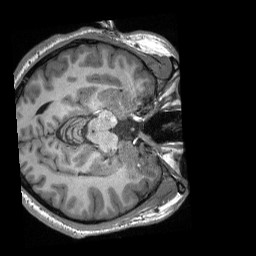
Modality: T1w
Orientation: axial
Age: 18
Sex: male
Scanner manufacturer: siemens
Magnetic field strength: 3 T
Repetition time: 2.3 s
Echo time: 0.00308 s